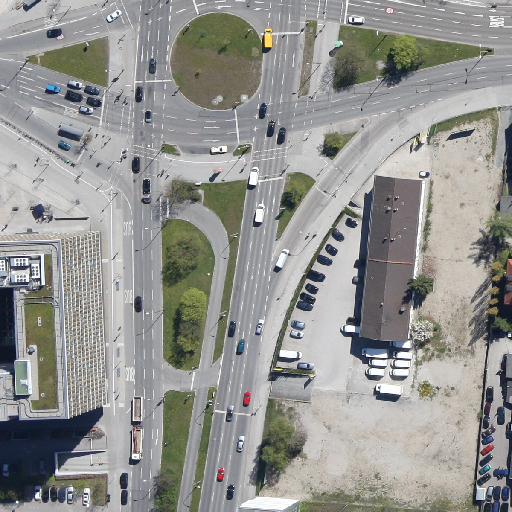
Referring expression: paved road